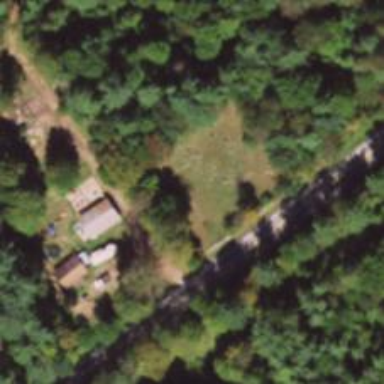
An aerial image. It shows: Cemetery.